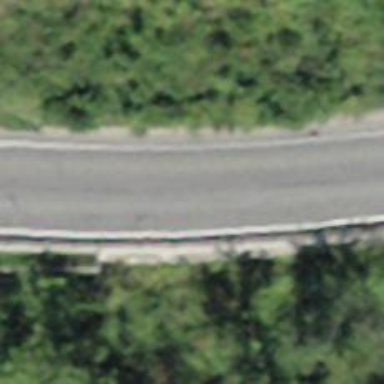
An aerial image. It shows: Tertiary road with asphalt surface.